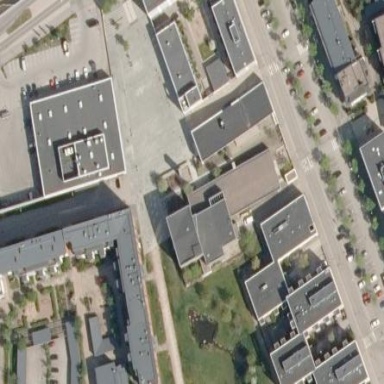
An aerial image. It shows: Building serving as place of worship.